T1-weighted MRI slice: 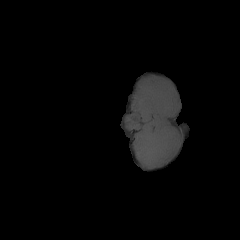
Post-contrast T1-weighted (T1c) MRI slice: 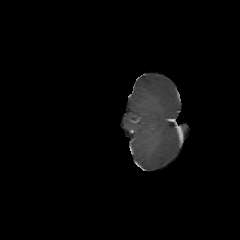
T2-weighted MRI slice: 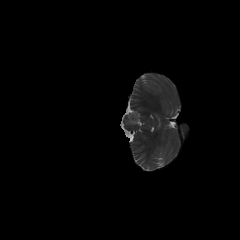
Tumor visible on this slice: yes